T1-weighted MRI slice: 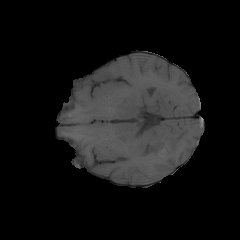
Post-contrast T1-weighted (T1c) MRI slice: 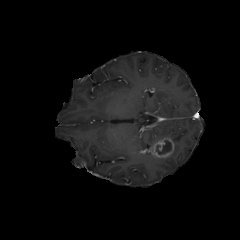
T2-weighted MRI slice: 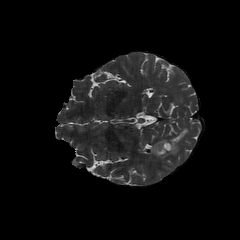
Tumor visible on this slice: yes